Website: apple
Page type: customer-info-address
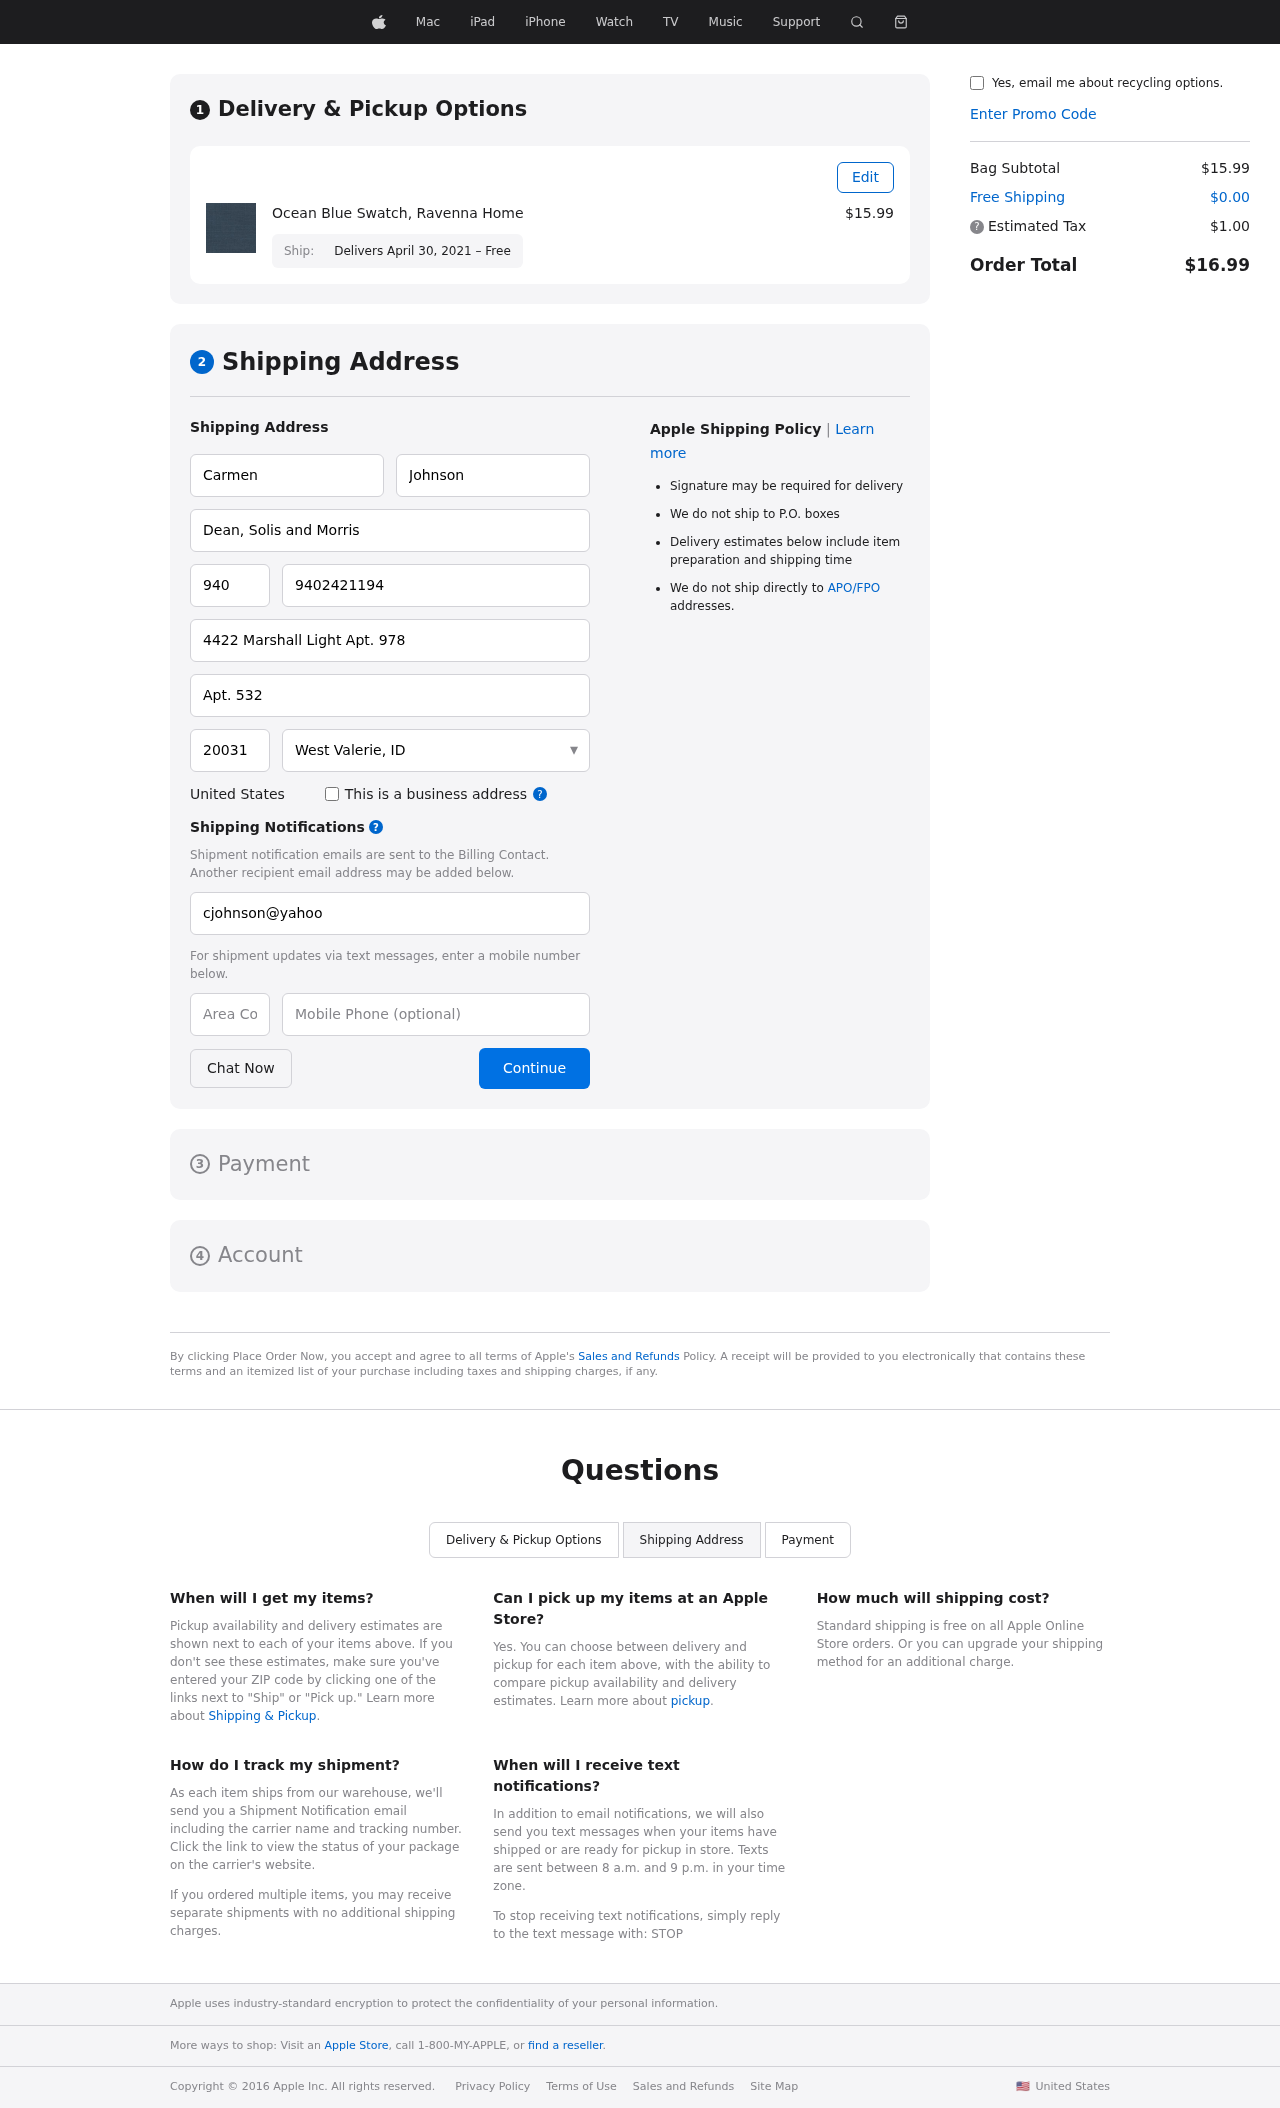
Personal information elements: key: PII_CITY_STATE
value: West Valerie, ID
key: PII_COMPANY
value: Dean, Solis and Morris
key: PII_COUNTRY
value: United States
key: PII_EMAIL
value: cjohnson@yahoo.com
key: PII_FIRSTNAME
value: Carmen
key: PII_LASTNAME
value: Johnson
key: PII_PHONE
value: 9402421194
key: PII_PHONE_AREA
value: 940
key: PII_POSTCODE
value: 20031
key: PII_STREET
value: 4422 Marshall Light Apt. 978
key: PII_STREET2
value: Apt. 532
Product elements: key: PRODUCT1_NAME
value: Ocean Blue Swatch, Ravenna Home
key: PRODUCT1_PRICE
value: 15.99
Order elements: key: ORDER_DELIVERY_DATE
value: Delivers April 30, 2021 – Free
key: ORDER_SUBTOTAL
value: $15.99
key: ORDER_SHIPPING_COST
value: $0.00
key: ORDER_TAX
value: $1.00
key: ORDER_TOTAL
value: $16.99